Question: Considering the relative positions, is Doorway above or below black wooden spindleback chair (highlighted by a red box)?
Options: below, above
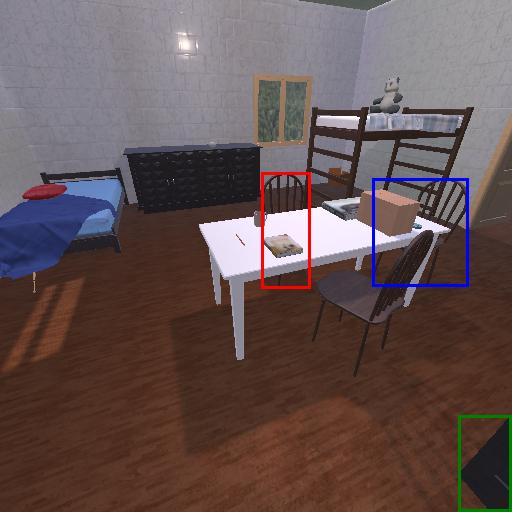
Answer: below